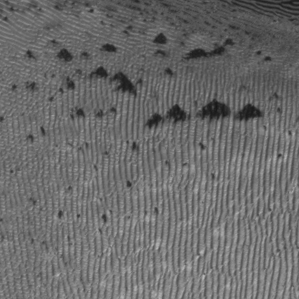
Label: frost